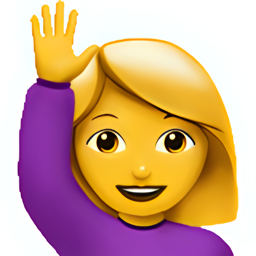
Name: happy person raising one hand
Emoji: 🙋
Group: People & Body
Sub-group: person-gesture